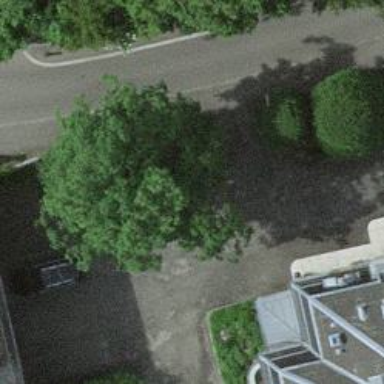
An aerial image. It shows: Deciduous broadleaved tree in garden.